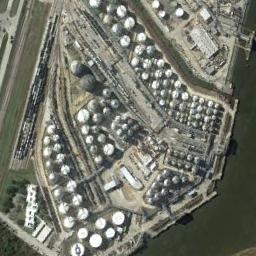
Label: storage tanks